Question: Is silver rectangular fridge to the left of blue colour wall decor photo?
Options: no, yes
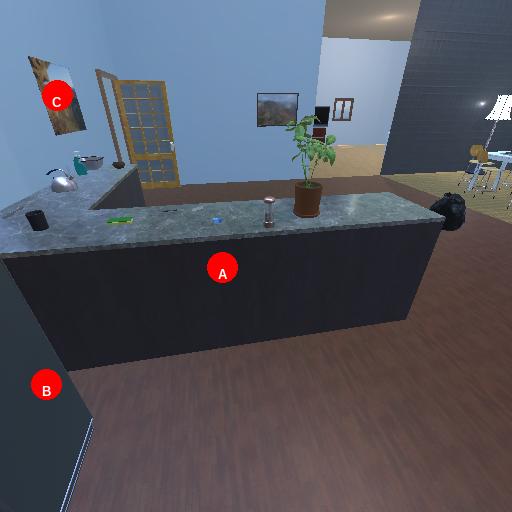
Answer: no